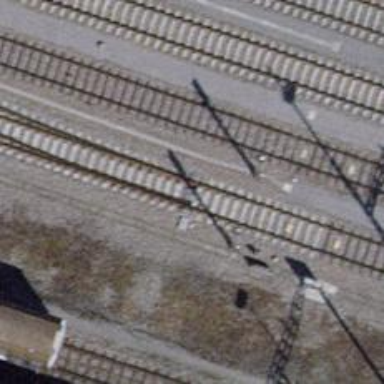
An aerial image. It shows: Railway switch.